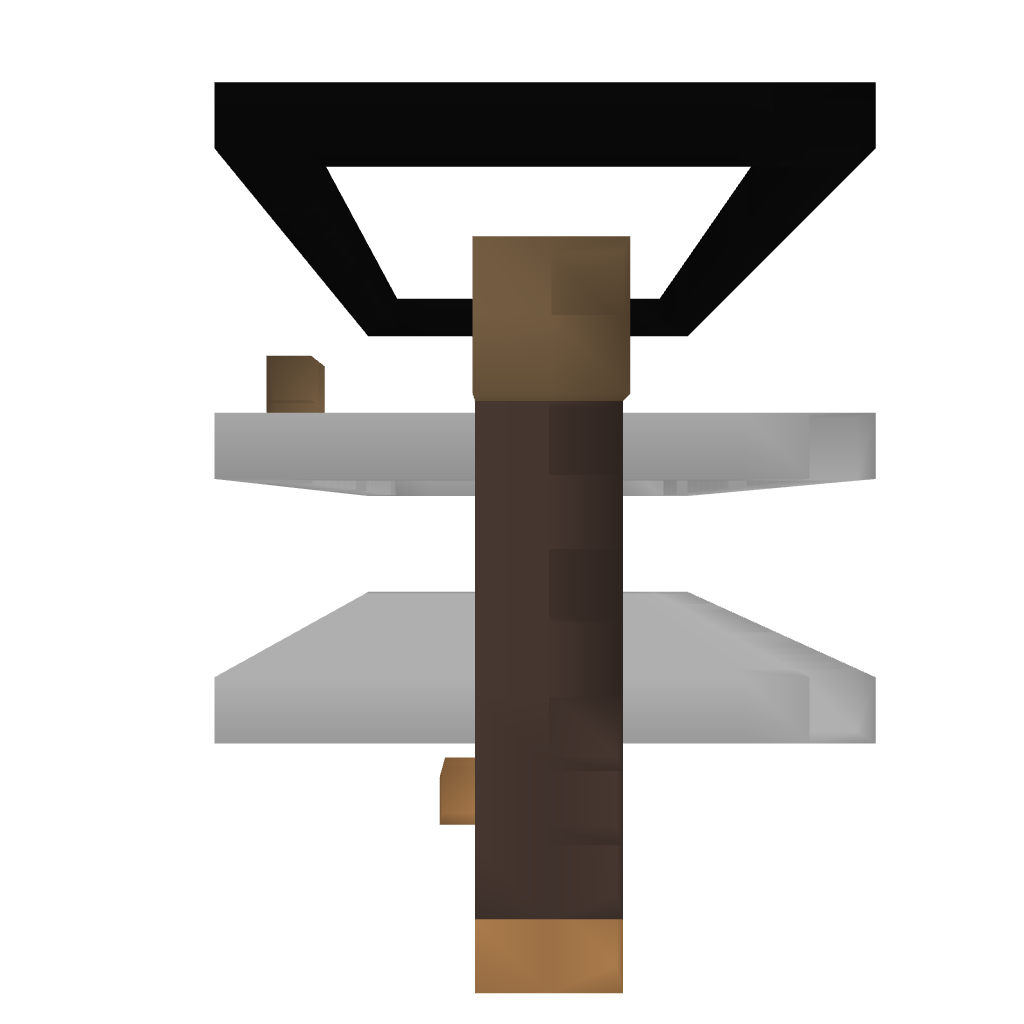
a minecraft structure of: Gold Farm